Field crop: tomato
Growth stage: 1
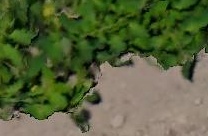
Species: tomato